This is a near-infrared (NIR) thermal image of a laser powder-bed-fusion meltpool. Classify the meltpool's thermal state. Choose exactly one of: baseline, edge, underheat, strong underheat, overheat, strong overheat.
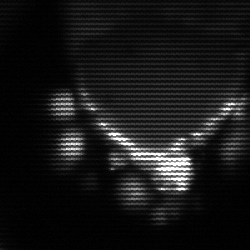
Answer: baseline